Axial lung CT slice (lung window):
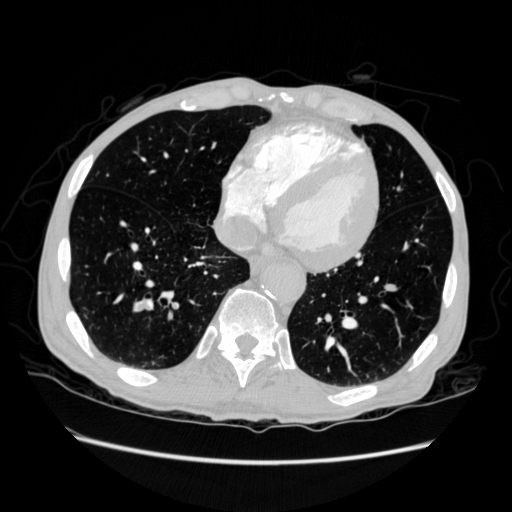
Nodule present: no